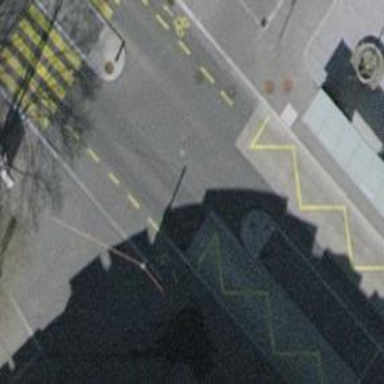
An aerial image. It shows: Bus stop for trolleybuses with designated stop position for public transport.